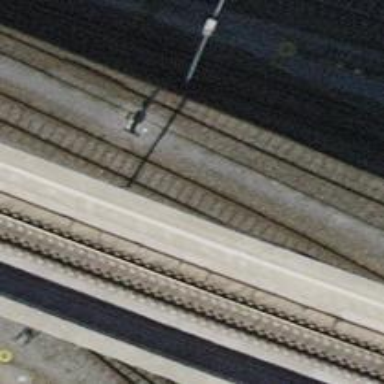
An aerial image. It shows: Railway yard with one track.